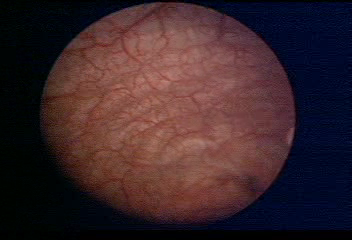
Modality: WLC
Class: Normal mucosa
Bladder cancer association: No